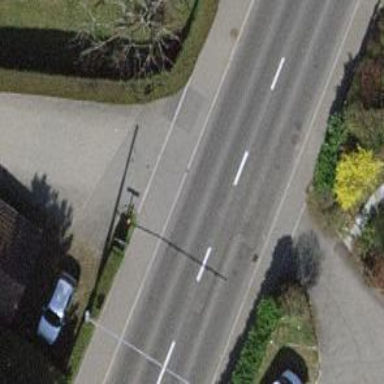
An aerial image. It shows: Secondary road with asphalt surface. Both sides of the road have sidewalks. There are trolley wires installed along the road.